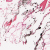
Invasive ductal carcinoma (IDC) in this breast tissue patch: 0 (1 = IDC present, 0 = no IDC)